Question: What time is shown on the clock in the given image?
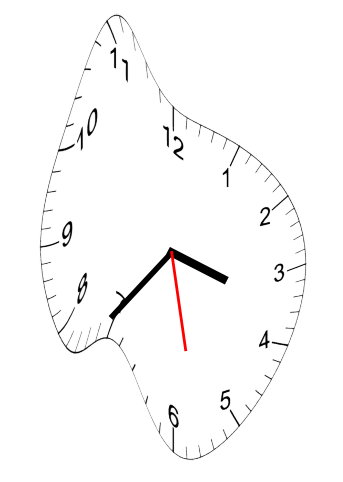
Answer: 03:36:28